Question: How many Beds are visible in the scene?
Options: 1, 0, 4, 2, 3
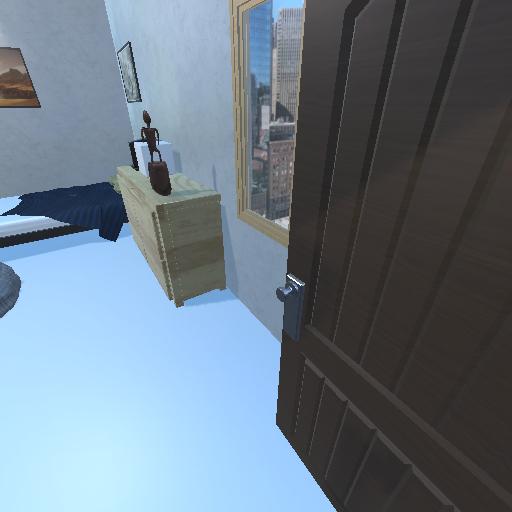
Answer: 1